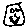
Label: smiley face